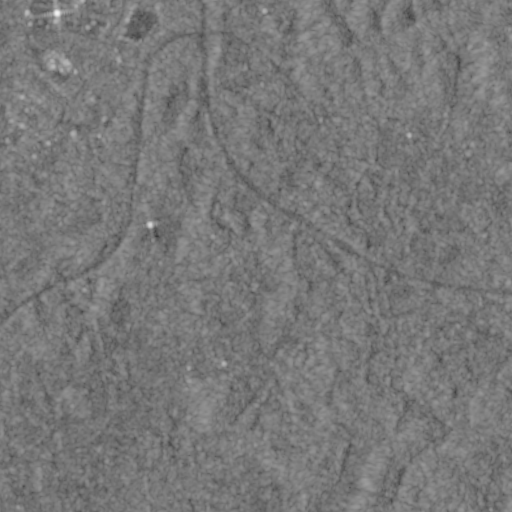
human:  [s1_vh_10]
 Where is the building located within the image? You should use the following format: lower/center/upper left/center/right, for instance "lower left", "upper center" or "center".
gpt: The building is located in the upper left of the image.
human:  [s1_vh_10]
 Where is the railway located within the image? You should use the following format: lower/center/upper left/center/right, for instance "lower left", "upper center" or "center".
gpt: The railway is located in the upper left of the image.
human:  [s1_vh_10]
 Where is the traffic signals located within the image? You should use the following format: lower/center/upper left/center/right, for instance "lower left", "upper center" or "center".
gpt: The traffic signals is located in the upper center of the image.
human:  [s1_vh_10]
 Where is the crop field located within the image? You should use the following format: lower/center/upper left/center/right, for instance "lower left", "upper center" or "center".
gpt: There is no crop field in the image.

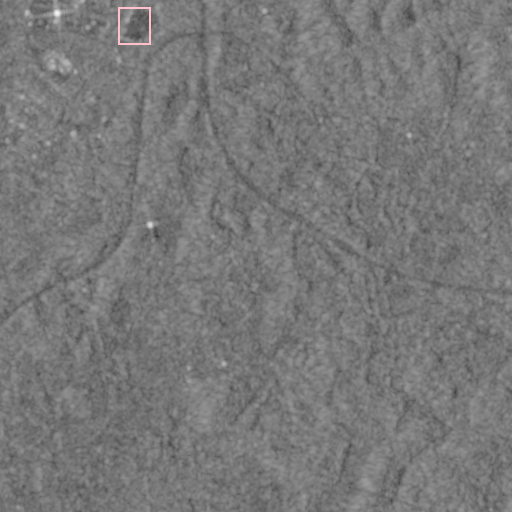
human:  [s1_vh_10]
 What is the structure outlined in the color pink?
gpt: The structure outlined in pink is a building.
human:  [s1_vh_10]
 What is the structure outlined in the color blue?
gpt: There is no blue outline.